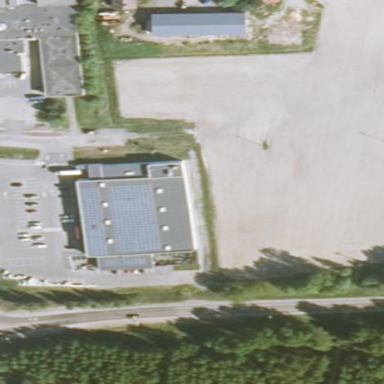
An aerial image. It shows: Variety store located in building.